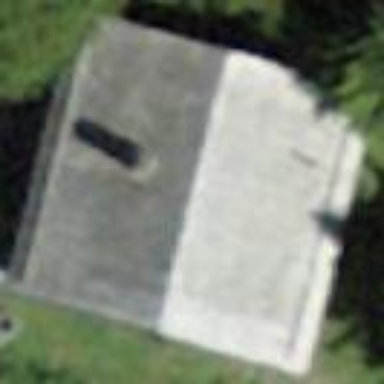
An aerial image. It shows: Gabled building.